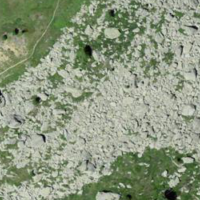
EUNIS habitat code: 26
Species observed at this site:
Arnica montana